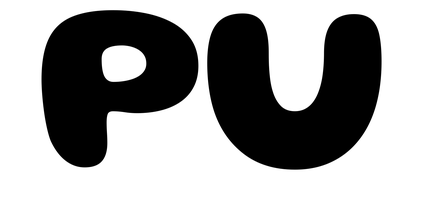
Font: Gluten_Bold